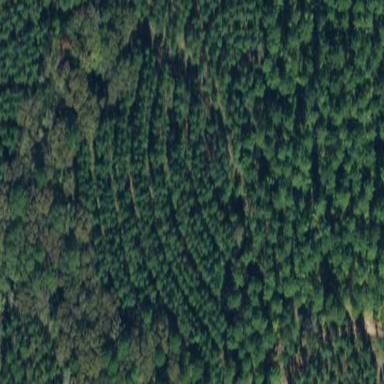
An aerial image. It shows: Evergreen needle-leaved forest.